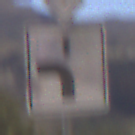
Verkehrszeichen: VerlaufVorfahrtsstrasse5
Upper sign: Vorfahrtsstrasse
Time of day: Midday
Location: Outdoor (Nature)
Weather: Clear
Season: NotSpecified
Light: Natural